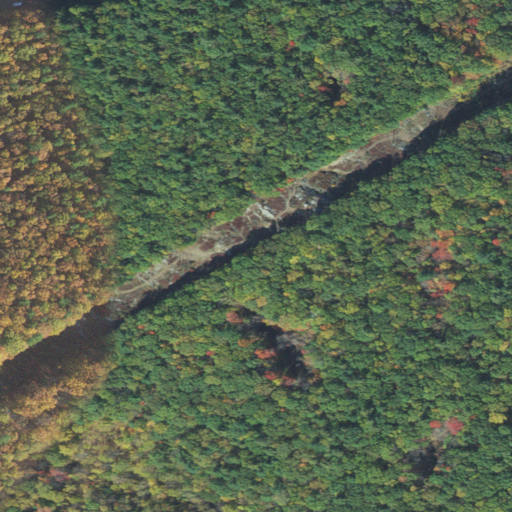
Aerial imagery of mountain in Massachusetts named Pond Hill containing deciduous forest, mixed forest, low intensity development, and medium intensity development